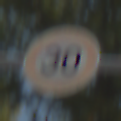
Verkehrszeichen: Geschwindigkeit30
Umgebung: Outdoor, Suburban
Tageszeit: MorningAfternoon
Wetter: Clear
Licht: Natural
Jahreszeit: NotSpecified
Kontrast: HighContrast